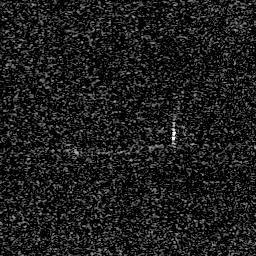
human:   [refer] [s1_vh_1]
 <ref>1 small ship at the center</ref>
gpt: <box>[[65, 44, 69, 57, 0]]</box>